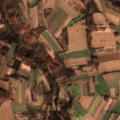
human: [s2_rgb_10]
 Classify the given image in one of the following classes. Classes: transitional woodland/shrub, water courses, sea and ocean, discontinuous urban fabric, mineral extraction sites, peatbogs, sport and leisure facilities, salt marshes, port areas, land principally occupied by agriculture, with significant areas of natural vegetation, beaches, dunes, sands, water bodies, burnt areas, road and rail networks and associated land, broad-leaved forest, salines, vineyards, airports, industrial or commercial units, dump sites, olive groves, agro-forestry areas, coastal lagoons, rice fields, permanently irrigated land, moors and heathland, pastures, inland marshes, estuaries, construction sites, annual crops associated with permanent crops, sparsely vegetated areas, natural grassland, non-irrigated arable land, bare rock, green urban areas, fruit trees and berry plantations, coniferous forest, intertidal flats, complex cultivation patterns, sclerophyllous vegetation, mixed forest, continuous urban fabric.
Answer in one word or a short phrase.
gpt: complex cultivation patterns, land principally occupied by agriculture, with significant areas of natural vegetation, broad-leaved forest